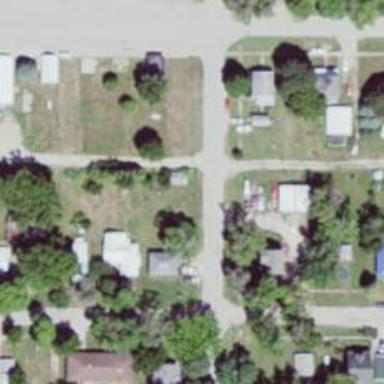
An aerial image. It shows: Alley classified as service road.